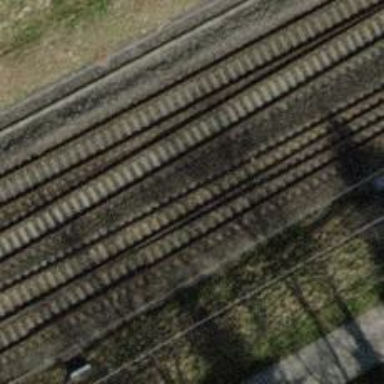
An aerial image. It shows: Single-track electrified railway siding with contact line.